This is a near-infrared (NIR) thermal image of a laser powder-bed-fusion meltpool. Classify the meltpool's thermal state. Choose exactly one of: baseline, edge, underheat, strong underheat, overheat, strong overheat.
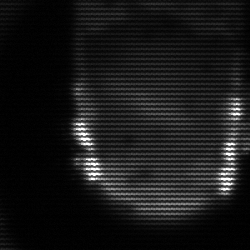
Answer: baseline